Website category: movie
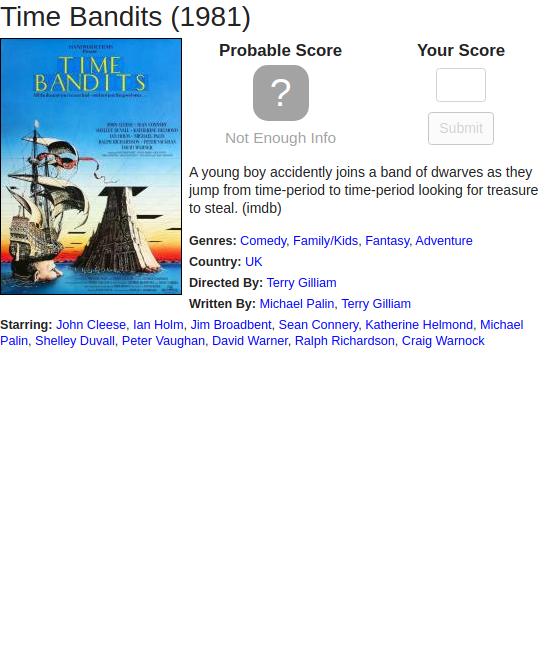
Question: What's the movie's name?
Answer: Time Bandits

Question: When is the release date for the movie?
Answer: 1981

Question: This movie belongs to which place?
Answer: UK

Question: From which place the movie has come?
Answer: UK

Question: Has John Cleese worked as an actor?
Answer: yes

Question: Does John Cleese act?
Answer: yes

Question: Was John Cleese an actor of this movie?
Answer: yes

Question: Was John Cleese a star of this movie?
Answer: yes

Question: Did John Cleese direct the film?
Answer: no

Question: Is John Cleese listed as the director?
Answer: no

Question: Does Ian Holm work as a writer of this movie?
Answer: no

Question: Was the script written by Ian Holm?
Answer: no

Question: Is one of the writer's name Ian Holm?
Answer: no

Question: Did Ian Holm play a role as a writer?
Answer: no

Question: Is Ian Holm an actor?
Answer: yes

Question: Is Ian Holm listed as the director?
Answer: no

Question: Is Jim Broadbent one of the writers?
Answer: no

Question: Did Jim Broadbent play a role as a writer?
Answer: no

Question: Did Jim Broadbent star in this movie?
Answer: yes

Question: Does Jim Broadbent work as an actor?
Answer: yes

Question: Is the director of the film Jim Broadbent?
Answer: no

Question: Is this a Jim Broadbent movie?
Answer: no

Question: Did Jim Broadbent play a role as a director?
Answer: no

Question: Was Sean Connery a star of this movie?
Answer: yes

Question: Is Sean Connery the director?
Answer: no

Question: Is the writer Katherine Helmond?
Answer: no

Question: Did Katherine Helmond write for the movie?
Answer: no

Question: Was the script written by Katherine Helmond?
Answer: no

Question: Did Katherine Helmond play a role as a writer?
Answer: no

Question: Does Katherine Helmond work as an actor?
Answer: yes

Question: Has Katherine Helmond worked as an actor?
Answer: yes

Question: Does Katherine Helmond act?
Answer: yes

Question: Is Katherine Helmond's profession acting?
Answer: yes

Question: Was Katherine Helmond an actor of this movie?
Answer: yes

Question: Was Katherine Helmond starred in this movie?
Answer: yes

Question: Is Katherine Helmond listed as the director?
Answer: no

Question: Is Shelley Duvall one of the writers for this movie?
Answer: no

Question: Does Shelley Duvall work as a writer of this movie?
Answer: no

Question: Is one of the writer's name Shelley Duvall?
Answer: no

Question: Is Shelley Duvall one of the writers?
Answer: no

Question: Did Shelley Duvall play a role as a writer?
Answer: no

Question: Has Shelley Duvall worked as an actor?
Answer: yes

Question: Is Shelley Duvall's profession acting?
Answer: yes

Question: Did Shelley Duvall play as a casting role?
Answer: yes

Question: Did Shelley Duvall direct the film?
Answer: no

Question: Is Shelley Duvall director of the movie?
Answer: no

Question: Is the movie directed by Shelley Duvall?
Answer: no

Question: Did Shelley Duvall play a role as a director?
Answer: no

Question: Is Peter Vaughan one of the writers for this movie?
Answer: no

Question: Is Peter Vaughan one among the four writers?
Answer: no

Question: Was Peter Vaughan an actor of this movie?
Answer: yes

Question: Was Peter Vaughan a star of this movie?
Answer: yes

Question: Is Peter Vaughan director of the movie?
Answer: no

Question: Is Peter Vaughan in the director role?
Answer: no

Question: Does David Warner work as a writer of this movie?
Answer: no

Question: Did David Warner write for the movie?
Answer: no

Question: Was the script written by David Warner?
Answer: no

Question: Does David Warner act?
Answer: yes

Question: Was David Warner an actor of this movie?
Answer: yes

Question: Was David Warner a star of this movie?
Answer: yes

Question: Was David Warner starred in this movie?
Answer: yes

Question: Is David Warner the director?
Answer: no

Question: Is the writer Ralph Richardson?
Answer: no

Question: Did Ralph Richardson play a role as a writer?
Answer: no